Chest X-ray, AP view. Patient: 19 years old, sex F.
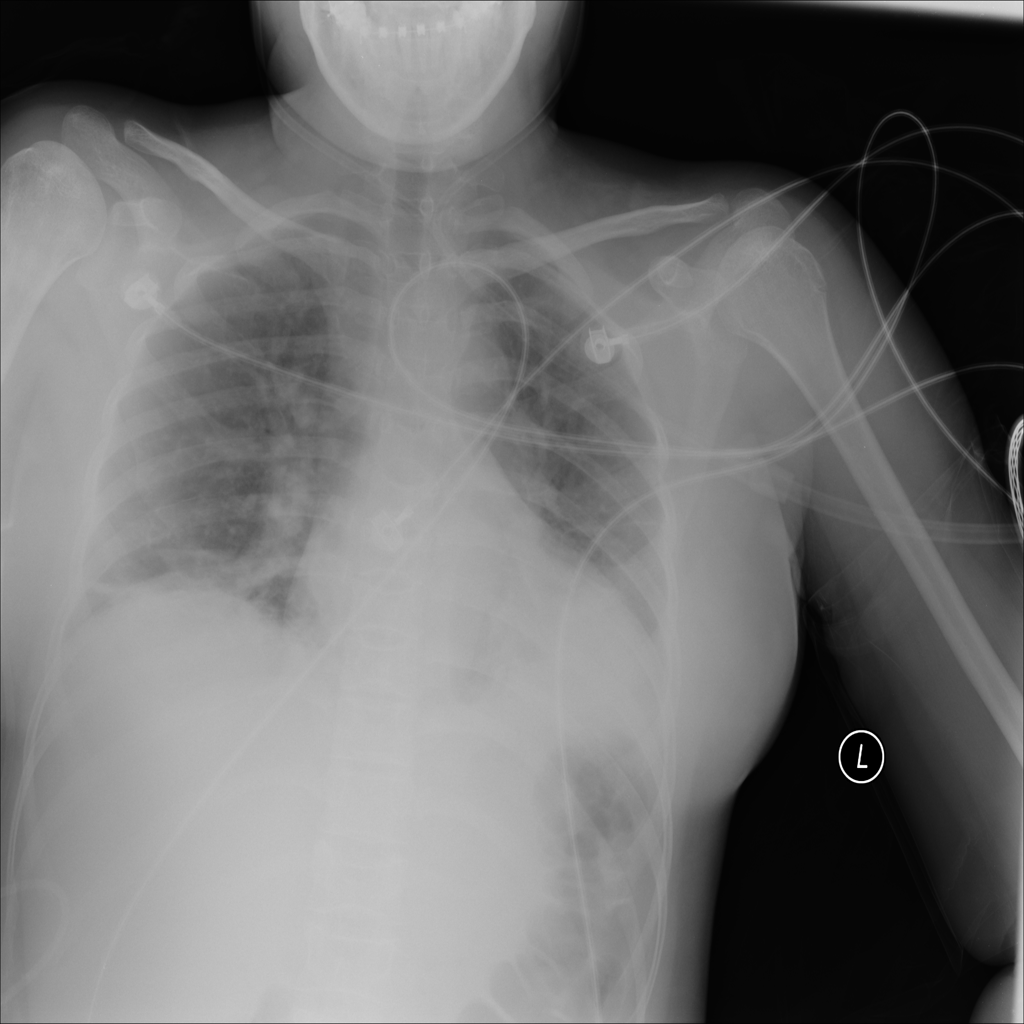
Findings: Atelectasis, Consolidation, Infiltration